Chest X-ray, PA view. Patient: 33 years old, sex M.
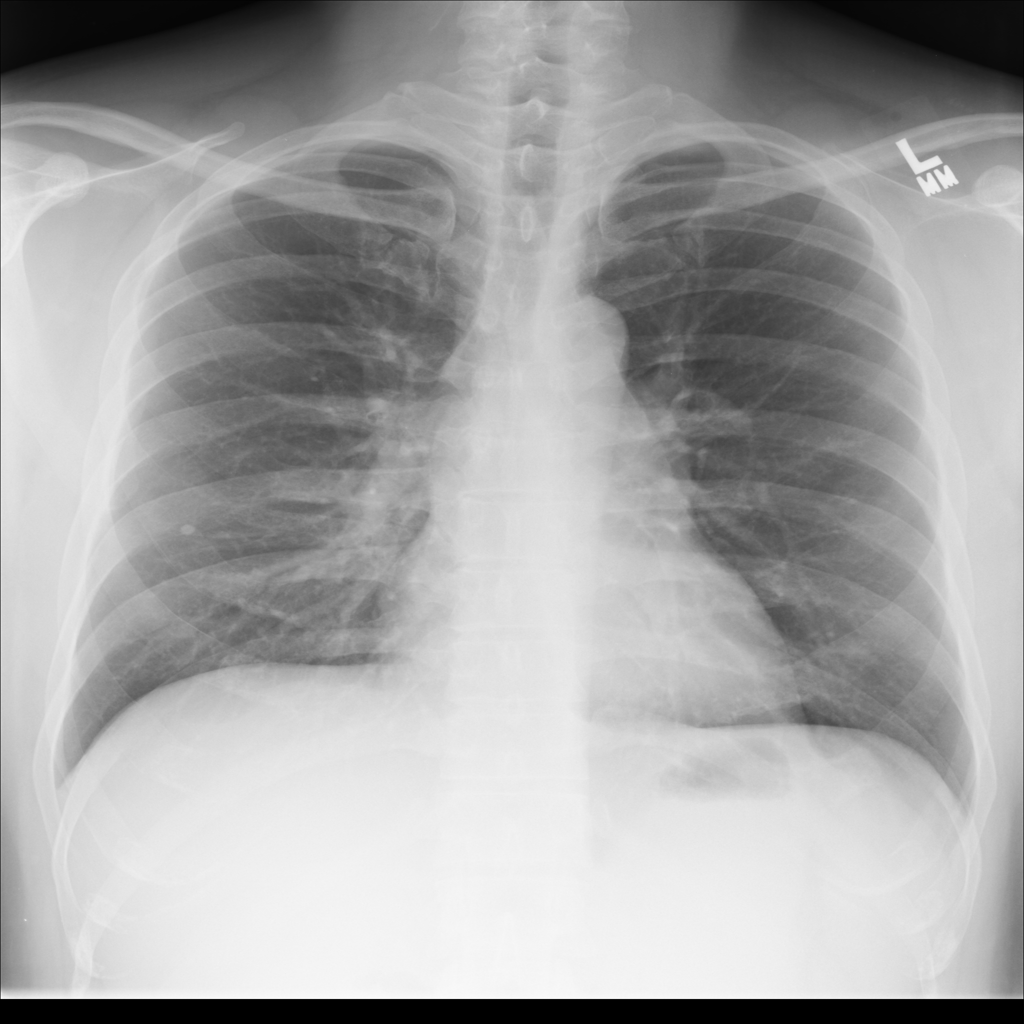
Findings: No Finding